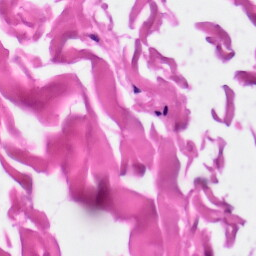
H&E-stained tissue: Skin